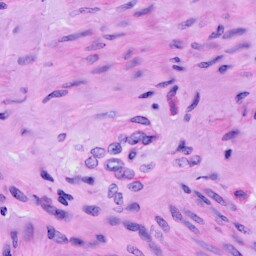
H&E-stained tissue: Cervix